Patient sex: F
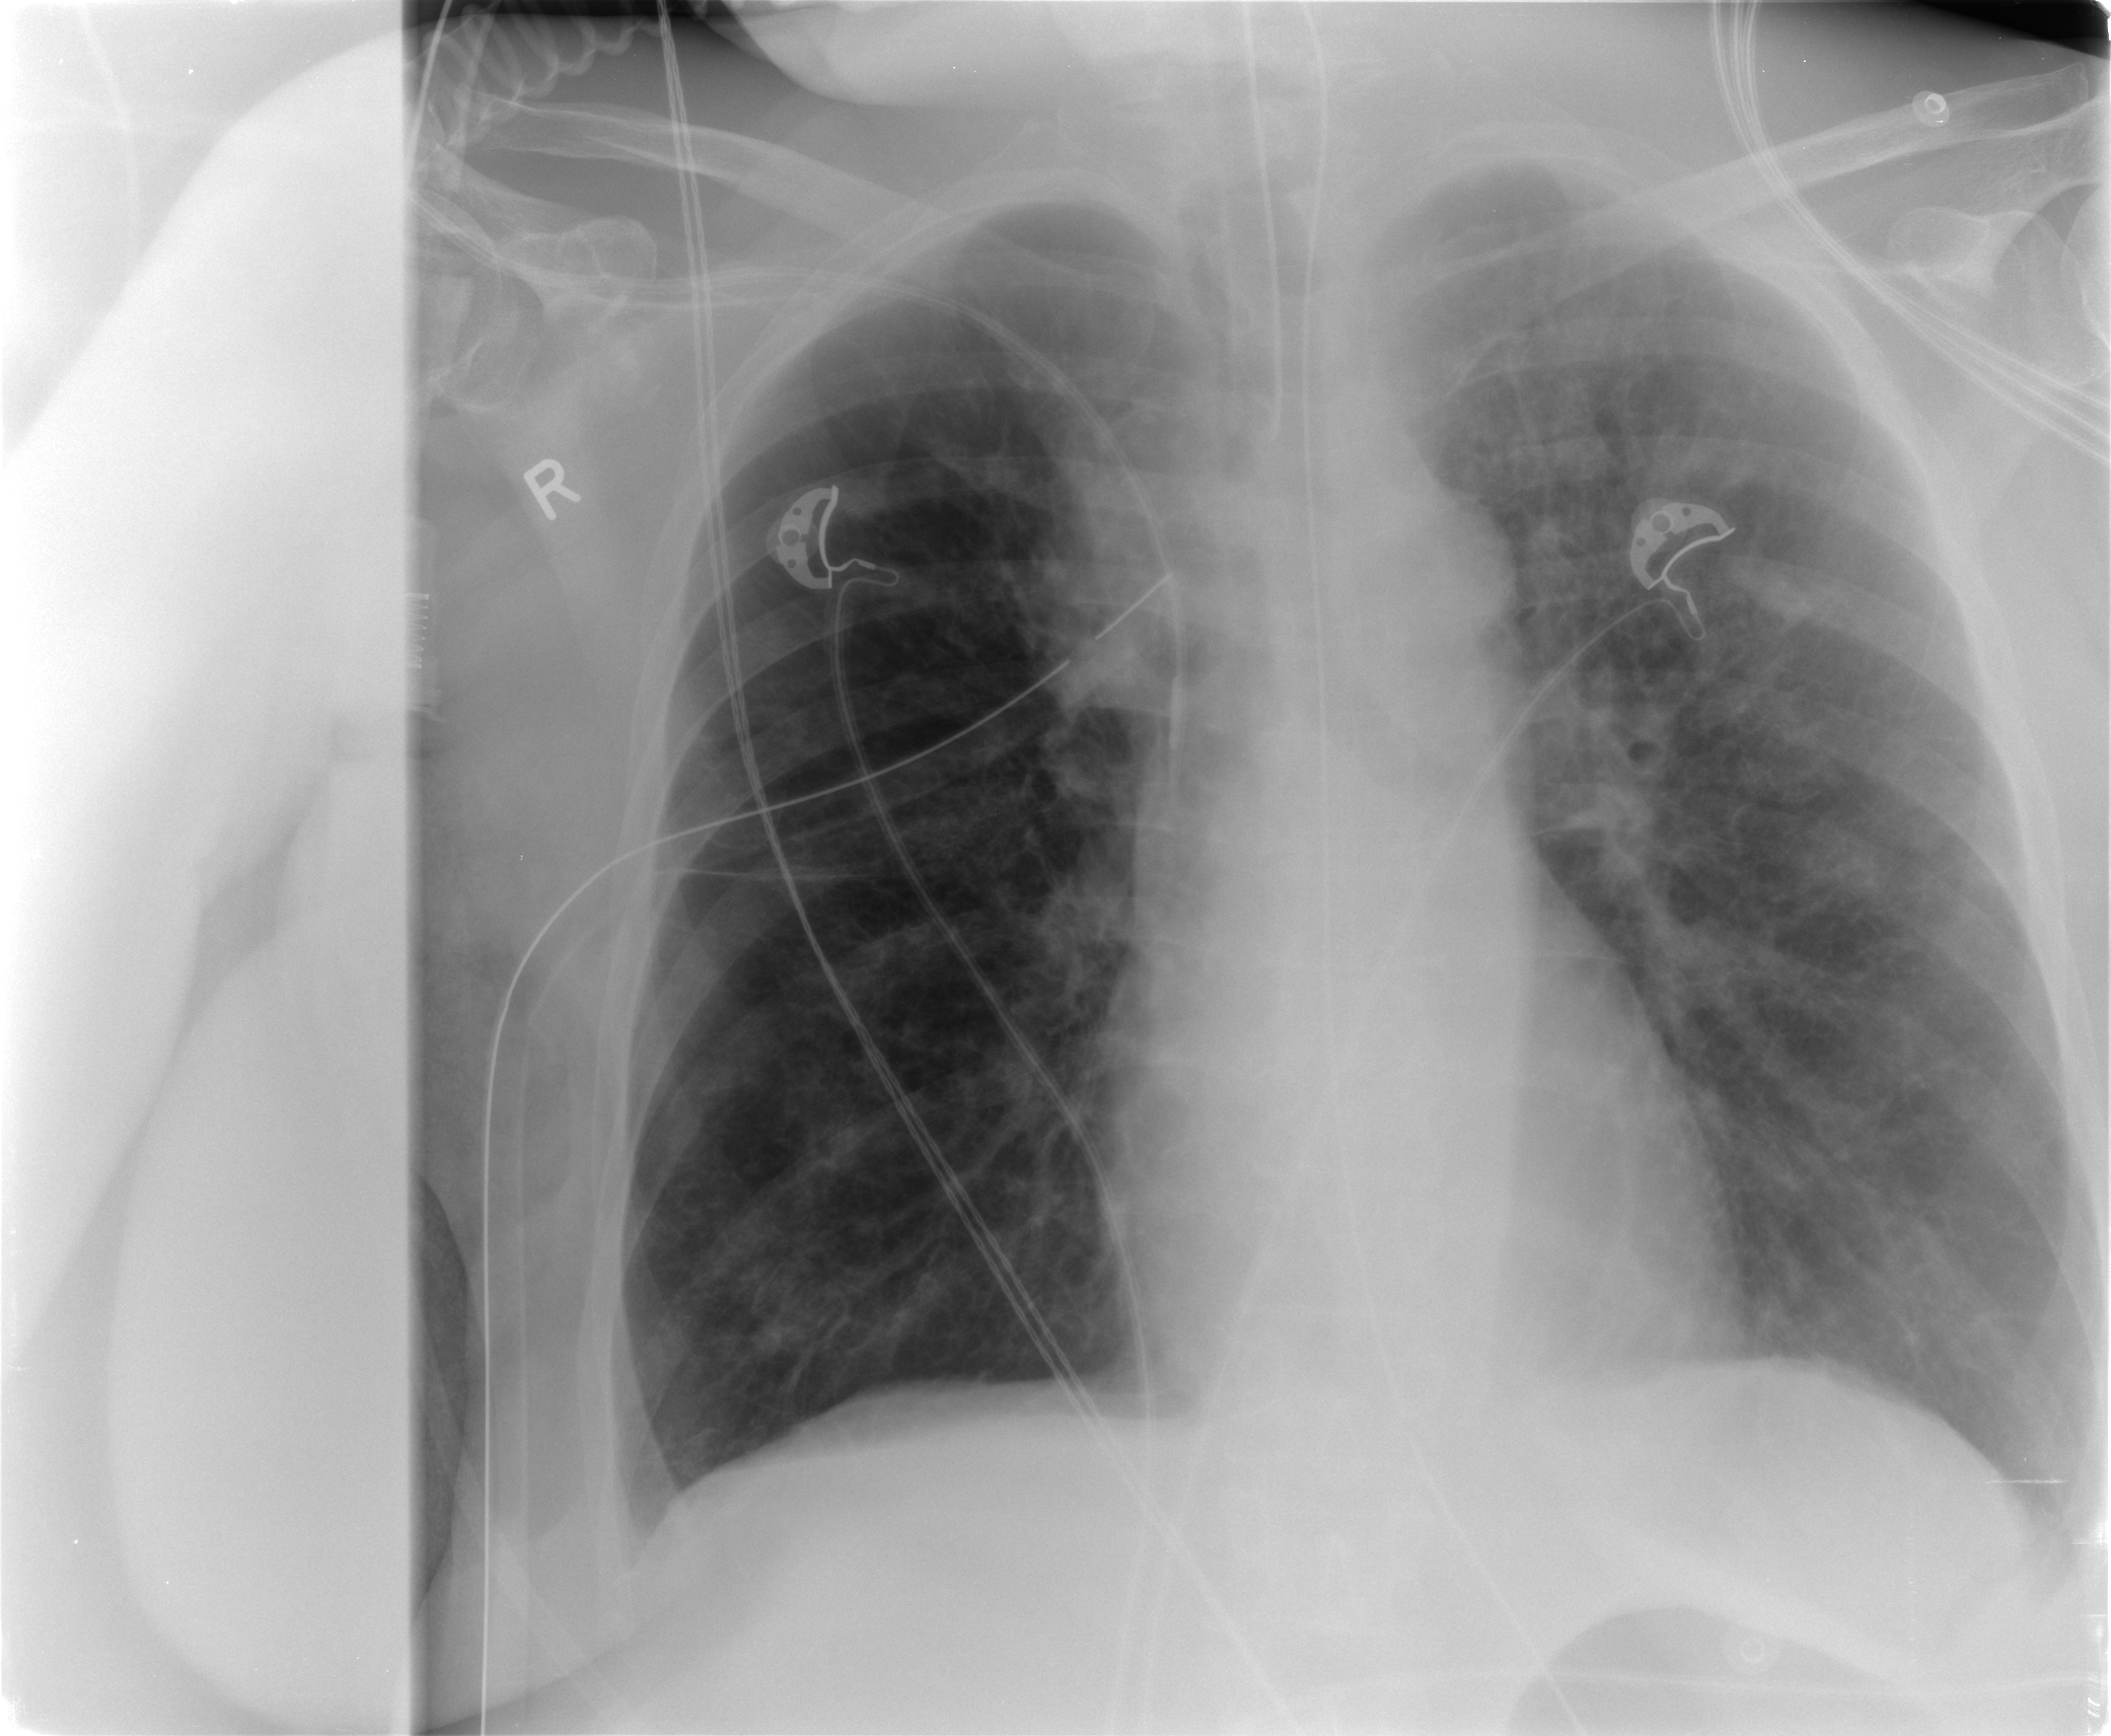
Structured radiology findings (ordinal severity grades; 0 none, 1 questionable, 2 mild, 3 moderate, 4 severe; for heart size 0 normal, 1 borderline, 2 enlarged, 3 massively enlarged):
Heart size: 0
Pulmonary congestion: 0
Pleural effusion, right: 0
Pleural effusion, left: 3
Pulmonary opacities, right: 2
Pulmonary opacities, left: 4
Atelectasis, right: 0
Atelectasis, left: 3